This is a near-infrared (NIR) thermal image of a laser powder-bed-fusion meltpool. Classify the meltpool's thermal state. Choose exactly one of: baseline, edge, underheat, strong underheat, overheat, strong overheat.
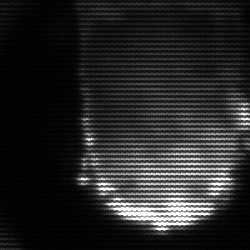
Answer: baseline